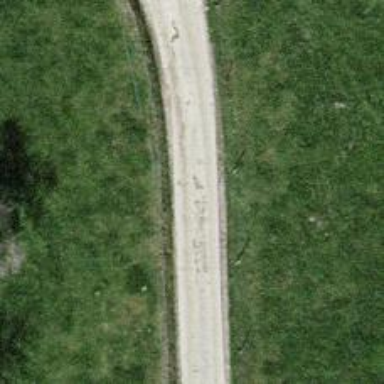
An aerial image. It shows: Well-maintained alley with grade1 tracktype.